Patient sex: M
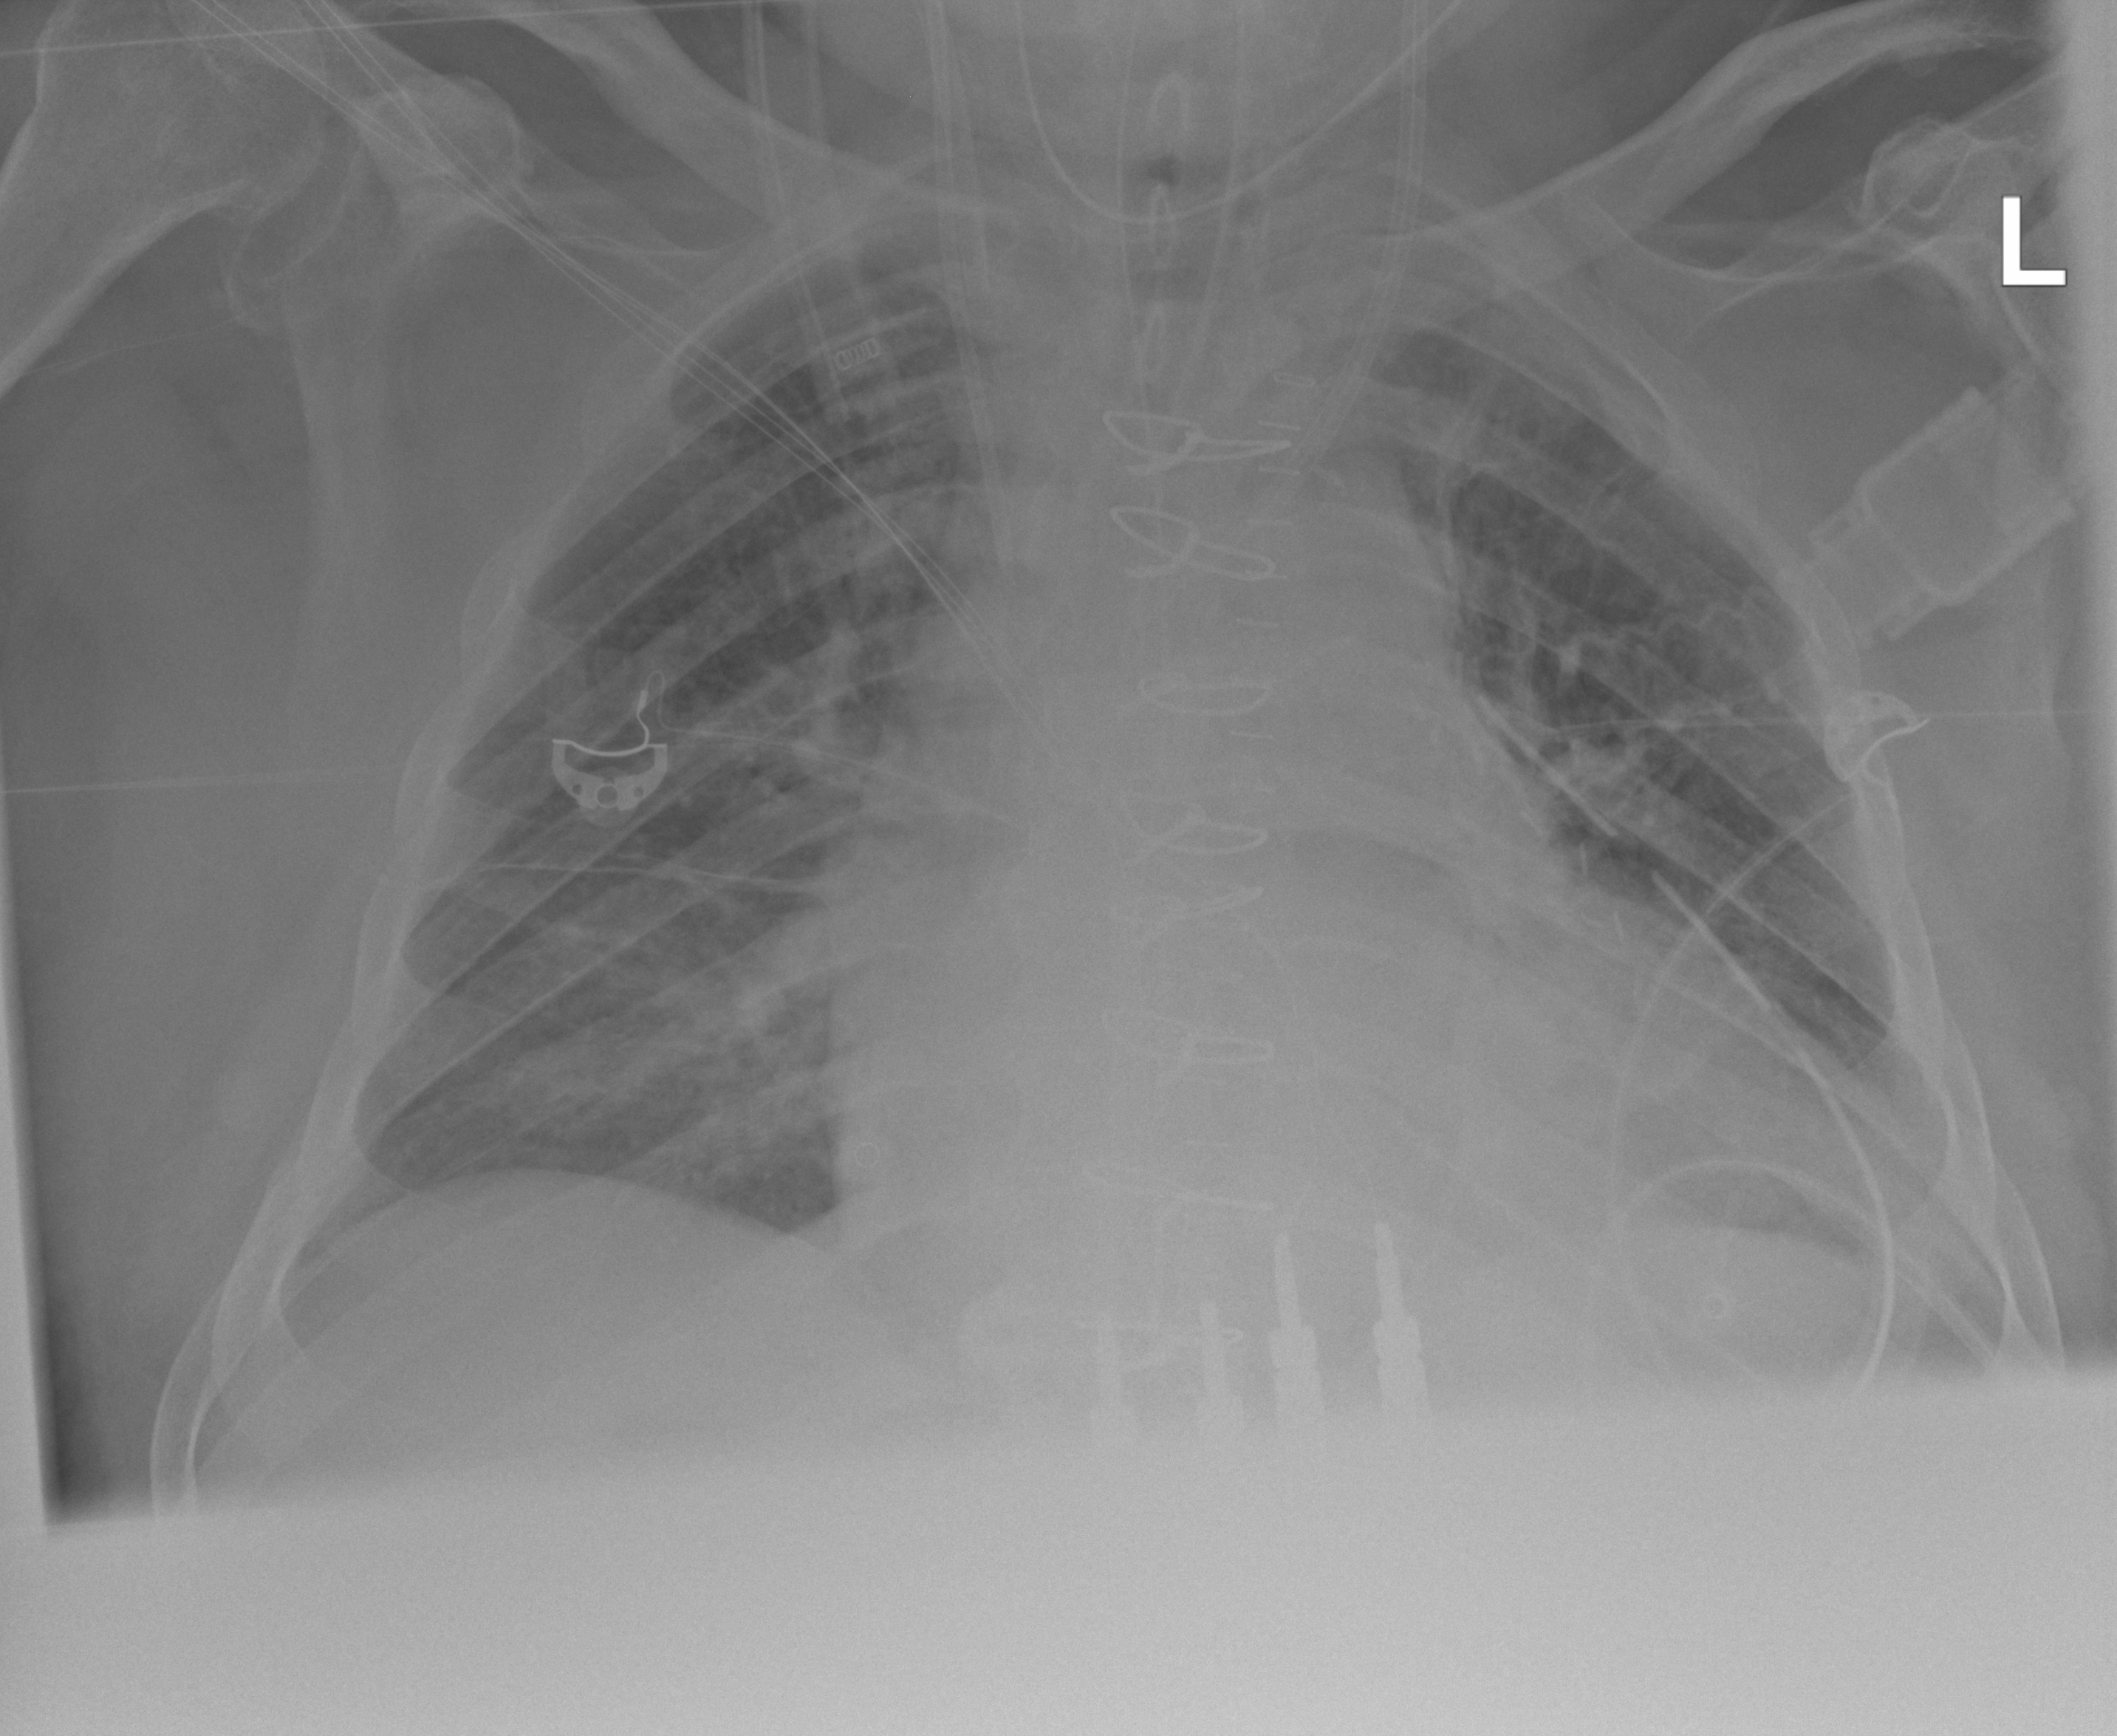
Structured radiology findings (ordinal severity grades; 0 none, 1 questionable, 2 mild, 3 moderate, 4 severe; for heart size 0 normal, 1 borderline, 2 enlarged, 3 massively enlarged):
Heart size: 2
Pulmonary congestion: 2
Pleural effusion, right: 0
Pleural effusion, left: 2
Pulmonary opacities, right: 2
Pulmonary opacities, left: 2
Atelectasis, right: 2
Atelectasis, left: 2